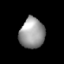
Tissue: lung
Cell type: Fibroblasts
Senescence score: 0.6287
Nuclear area (px): 744
Mean DAPI intensity: 153.539